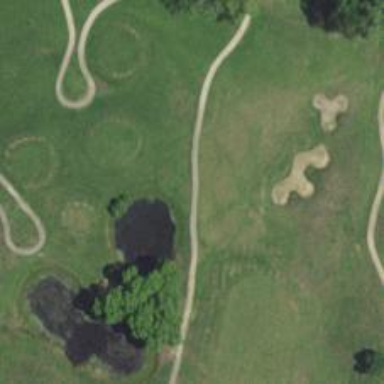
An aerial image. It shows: Pathway for golfing.